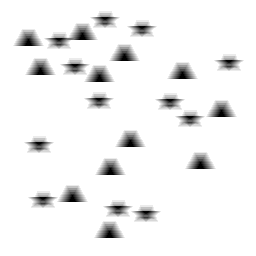
Squares: 0
Triangles: 12
Stars: 12
Total shapes: 24